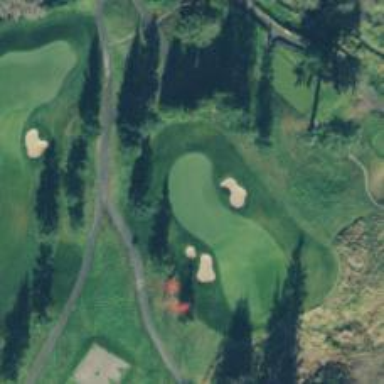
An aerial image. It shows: View of golf hole.